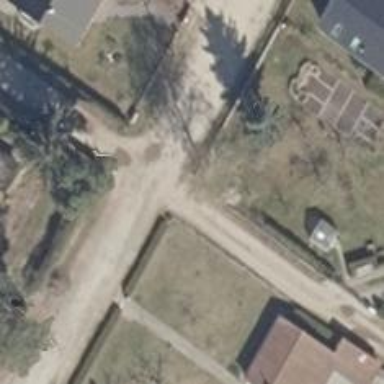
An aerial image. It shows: Residential road.